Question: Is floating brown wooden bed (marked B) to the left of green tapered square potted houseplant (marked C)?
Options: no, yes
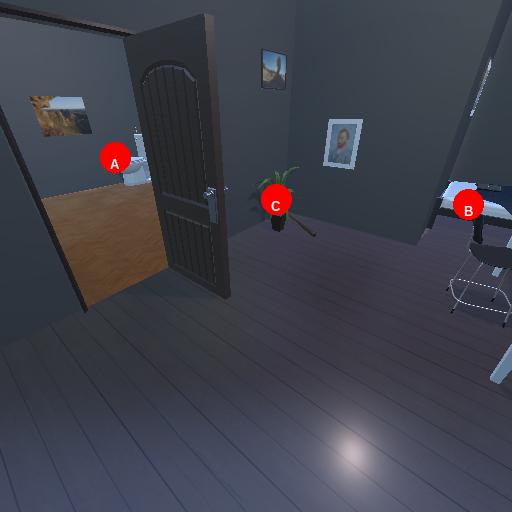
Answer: no